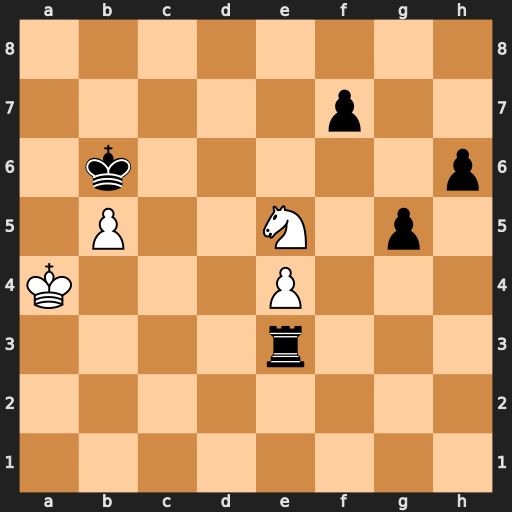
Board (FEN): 8/5p2/1k5p/1P2N1p1/K3P3/4r3/8/8
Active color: w
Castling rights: -
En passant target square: -
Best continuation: Nc4+ Kb7 Nxe3